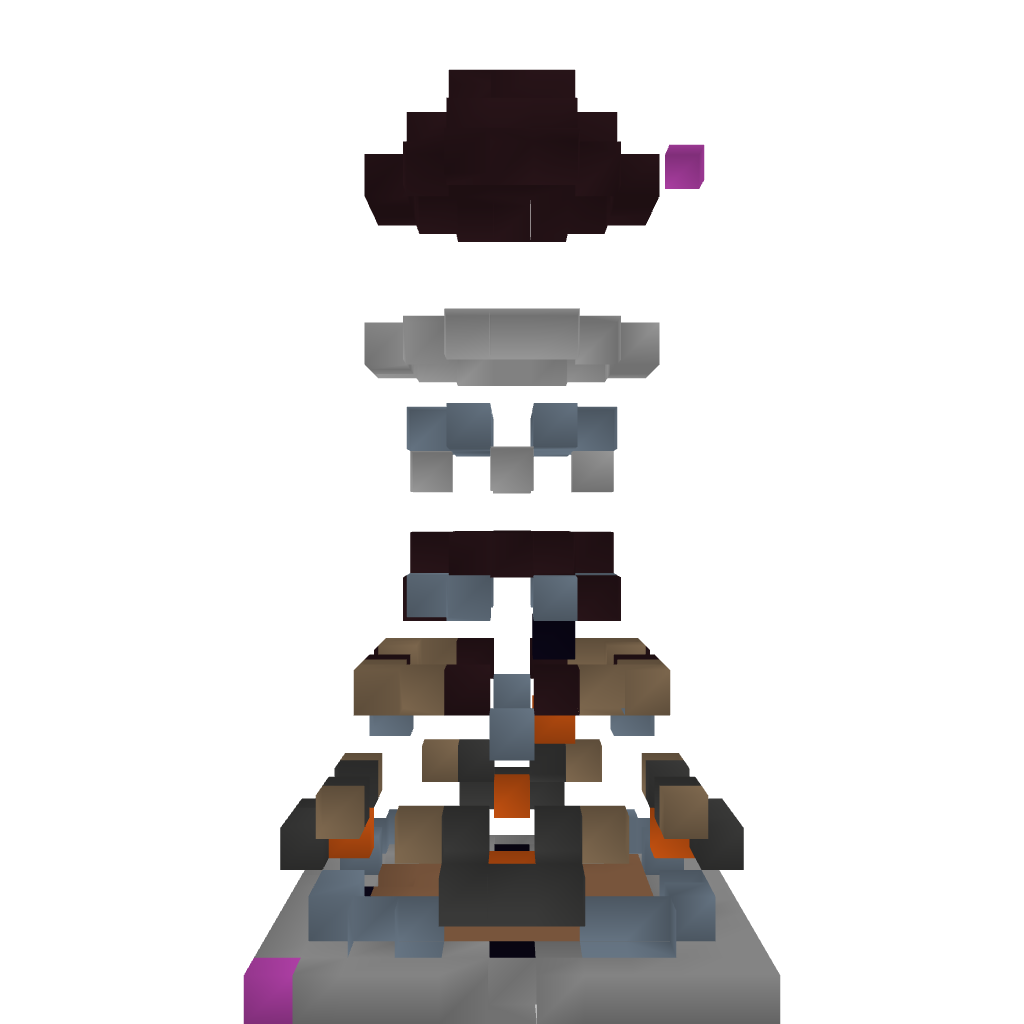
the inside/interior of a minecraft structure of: Lava Orb